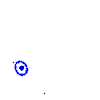
Particle: pion